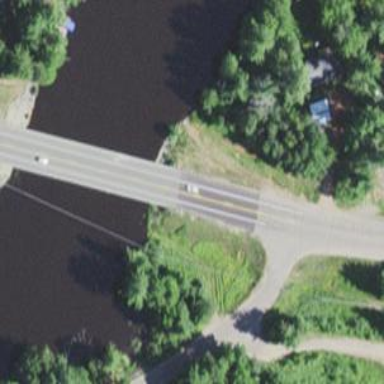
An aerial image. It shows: Asphalt surface bridge.